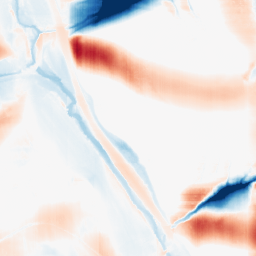
Category: morphological
Decomposition family: morphological_square
Decomposition parameters: operation: average
size: 50
Upsampling method: regularized
Upsampling parameters: scale: 2
lambda_reg: 0.001
Upsampling scale: 2